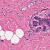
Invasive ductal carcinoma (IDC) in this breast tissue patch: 0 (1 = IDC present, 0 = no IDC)